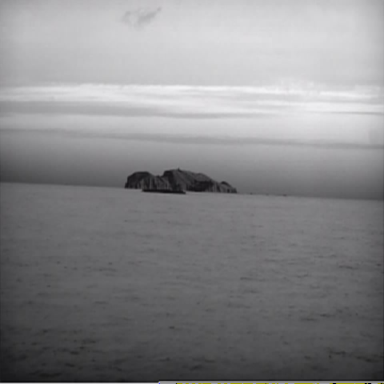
There is a liner in the infrared image.